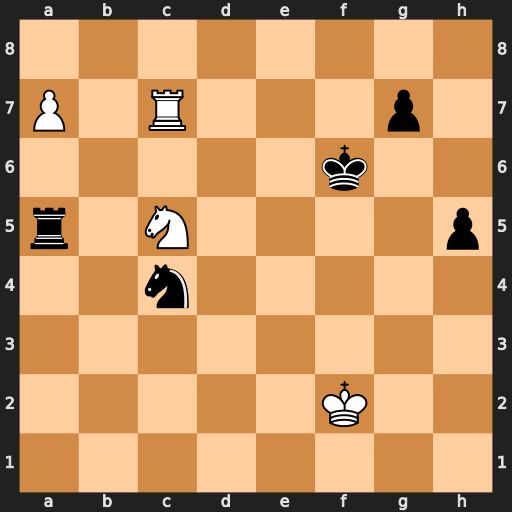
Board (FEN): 8/P1R3p1/5k2/r1N4p/2n5/8/5K2/8
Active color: w
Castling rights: -
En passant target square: -
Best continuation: Rc6+ Kf5 Na6